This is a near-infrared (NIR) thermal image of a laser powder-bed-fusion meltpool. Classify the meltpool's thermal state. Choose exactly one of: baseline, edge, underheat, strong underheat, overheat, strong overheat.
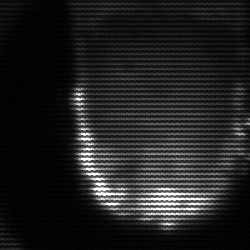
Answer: baseline